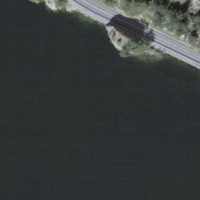
EUNIS habitat code: 14
Species observed at this site:
Amelanchier ovalis